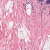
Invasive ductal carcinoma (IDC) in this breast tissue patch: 0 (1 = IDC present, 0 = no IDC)